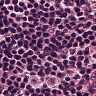
Metastatic tissue present: no